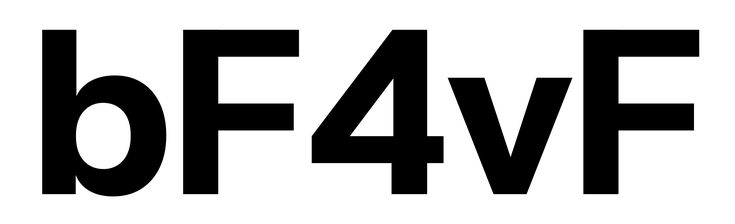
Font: InstrumentSans_Bold